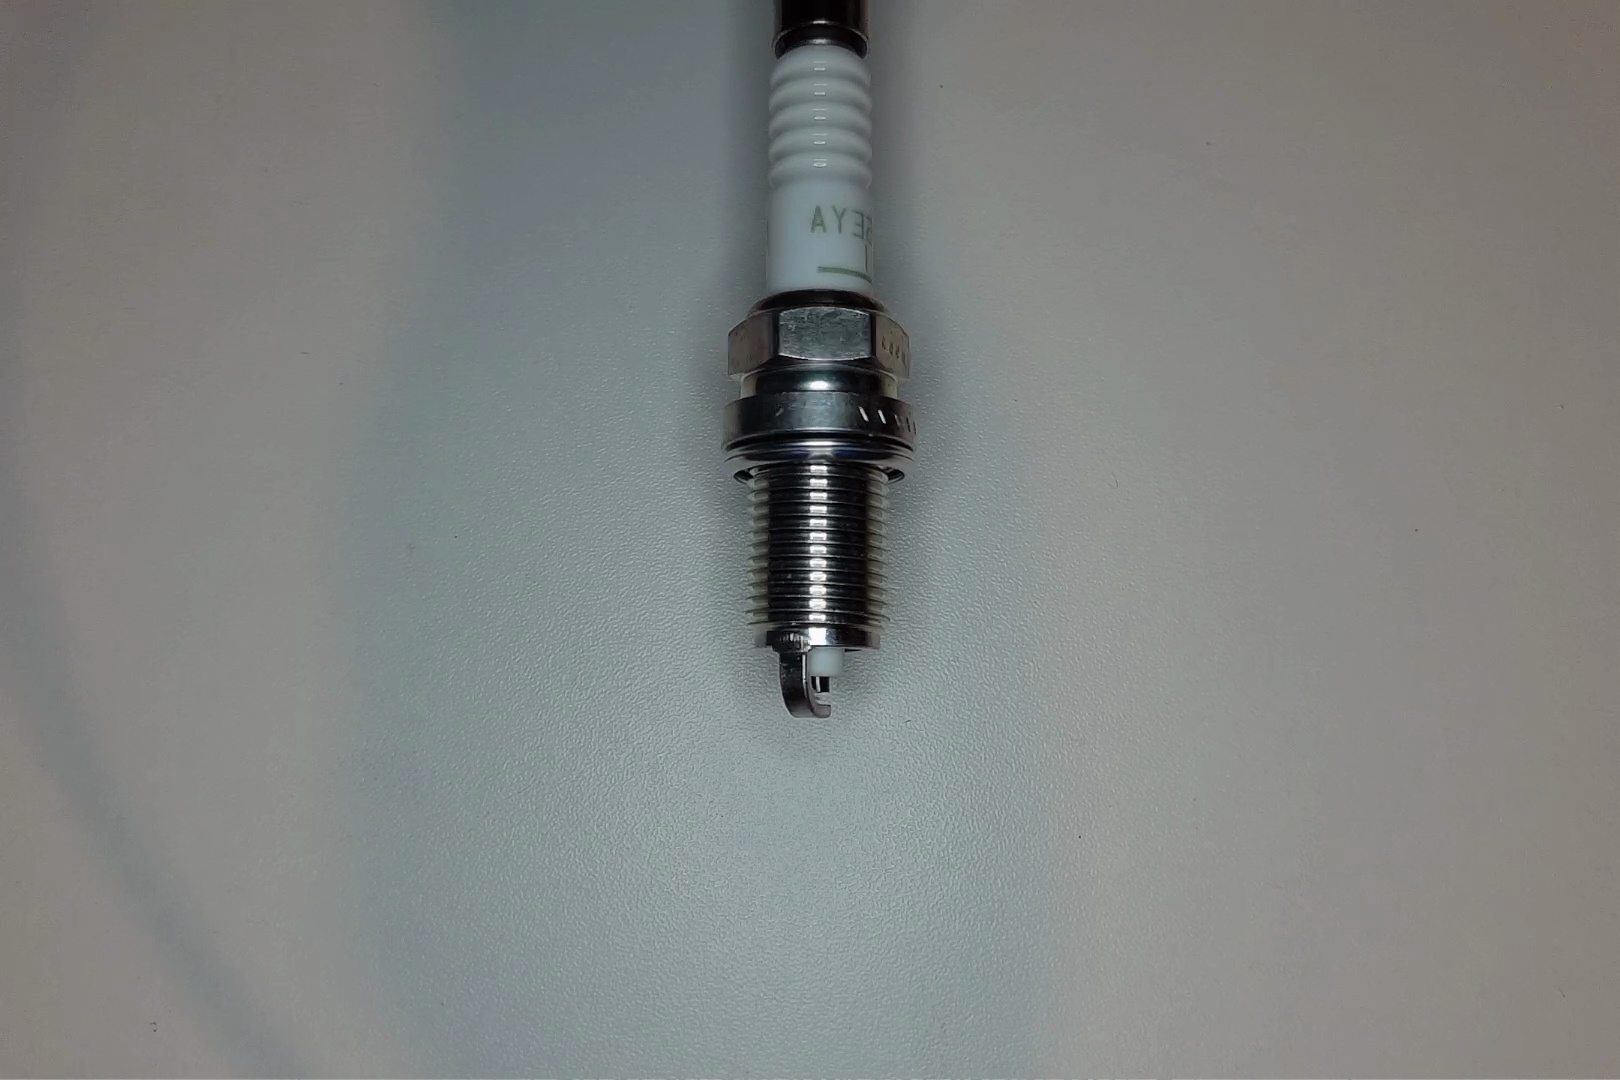
Label: normal